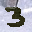
Label: 3